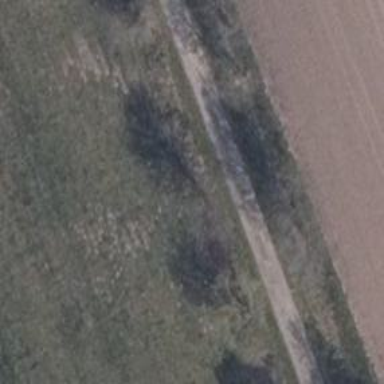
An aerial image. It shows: Unclassified road with surface made of concrete plates.